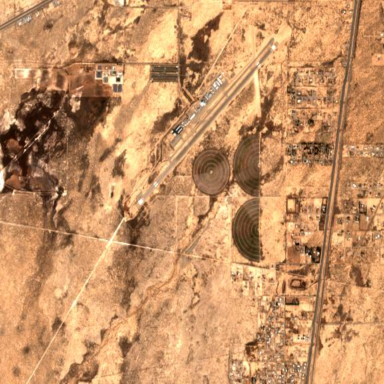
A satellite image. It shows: Fence surrounding aerodrome.